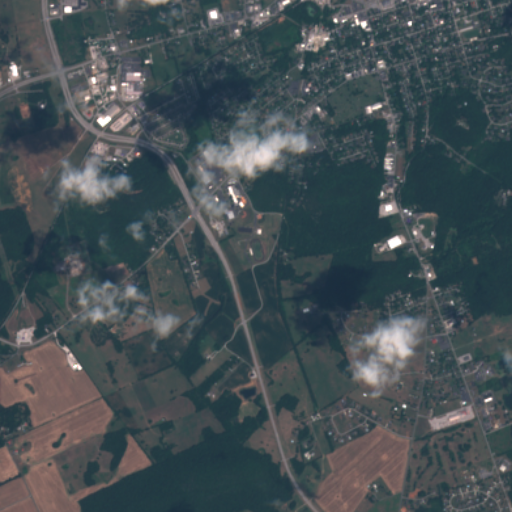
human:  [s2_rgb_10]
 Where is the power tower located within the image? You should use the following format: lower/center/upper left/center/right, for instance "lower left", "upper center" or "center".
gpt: The power tower is located in the lower left of the image.
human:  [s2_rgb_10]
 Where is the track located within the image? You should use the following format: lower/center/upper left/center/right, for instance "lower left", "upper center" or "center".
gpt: The track is located in the center of the image.
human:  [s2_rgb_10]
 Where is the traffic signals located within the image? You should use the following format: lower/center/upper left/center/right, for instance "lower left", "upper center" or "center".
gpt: The traffic signals is located in the upper left of the image.
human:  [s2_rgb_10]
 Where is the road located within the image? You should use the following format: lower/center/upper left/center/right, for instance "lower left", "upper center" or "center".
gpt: There is no road in the image.